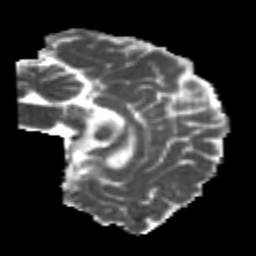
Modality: MD
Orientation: sagittal
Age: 22
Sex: male
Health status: healthy
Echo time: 0.074 s